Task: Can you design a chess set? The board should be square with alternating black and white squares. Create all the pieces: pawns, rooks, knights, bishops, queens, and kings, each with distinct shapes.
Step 944:
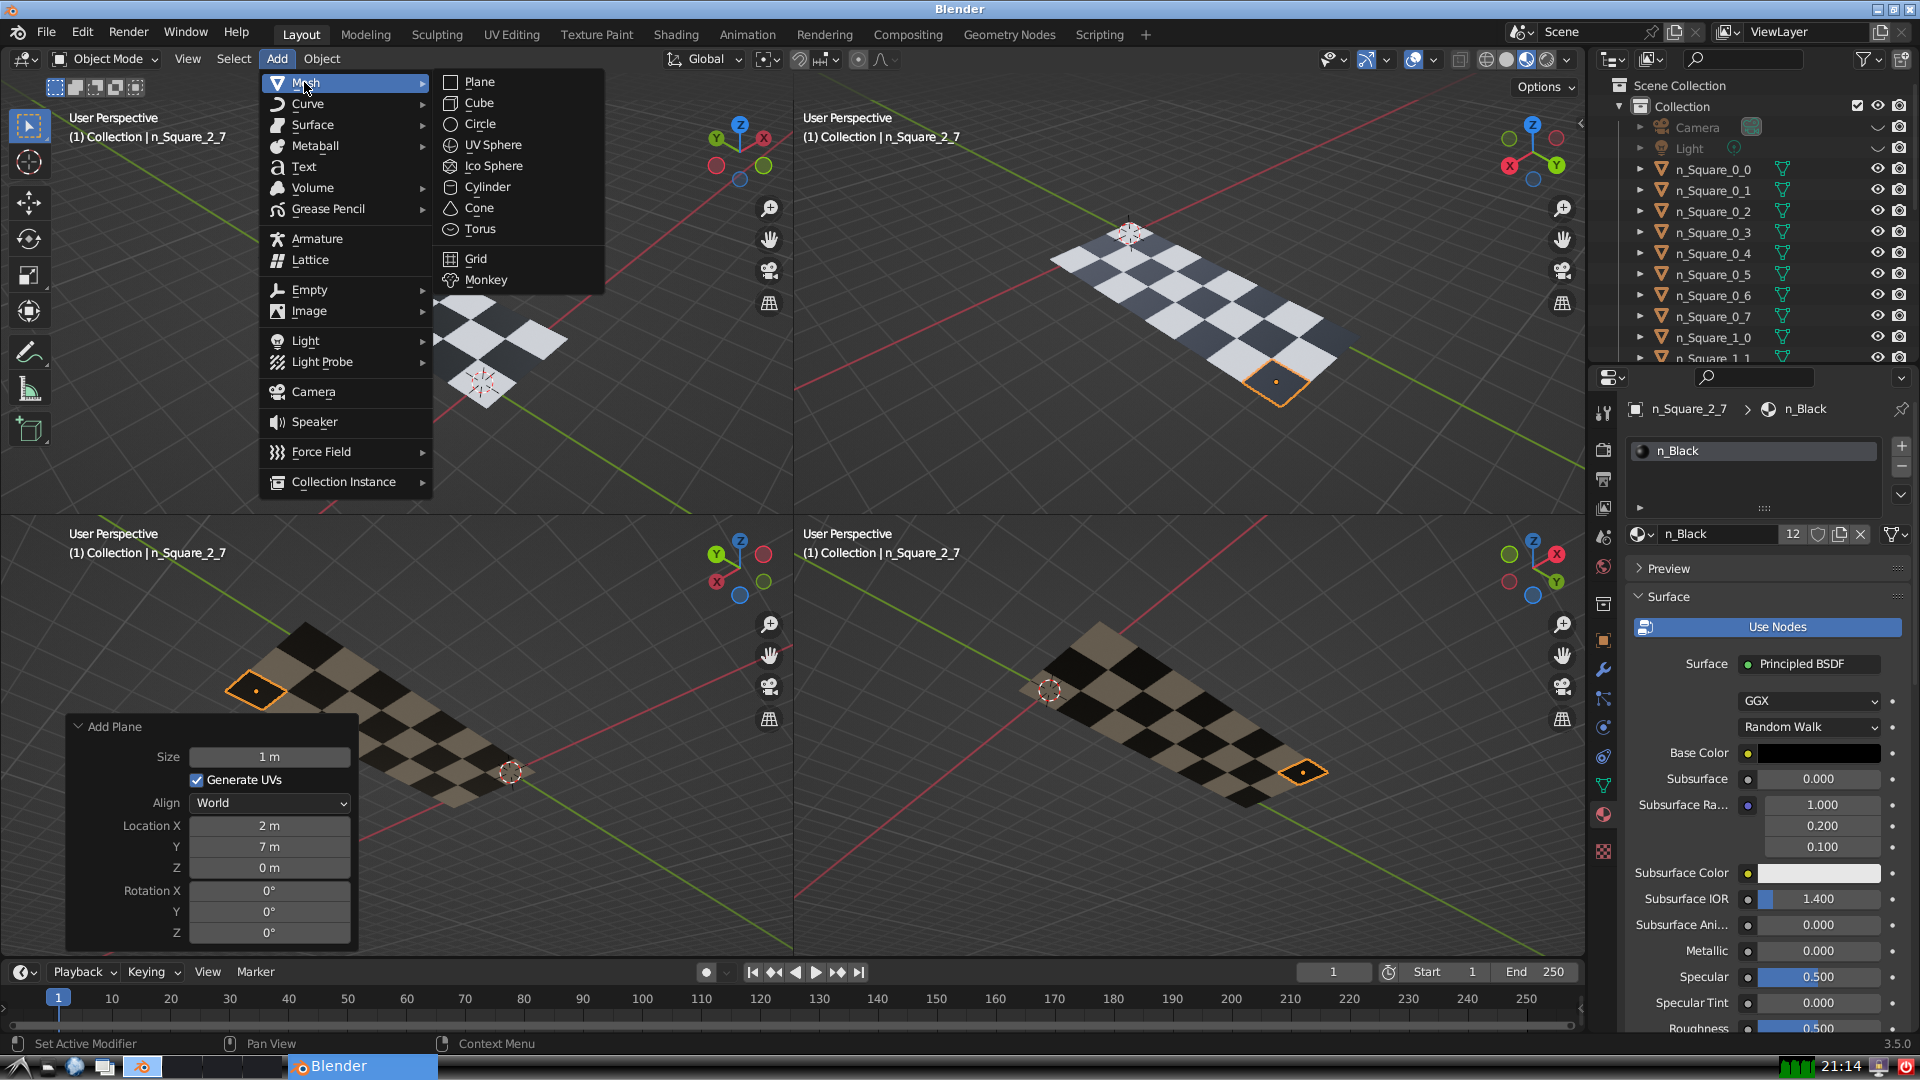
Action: {"mouse_move": [499, 79]}